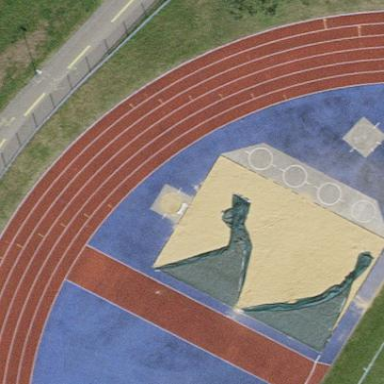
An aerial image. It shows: Athletics track located on leisure land.